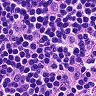
Metastatic tissue present: no